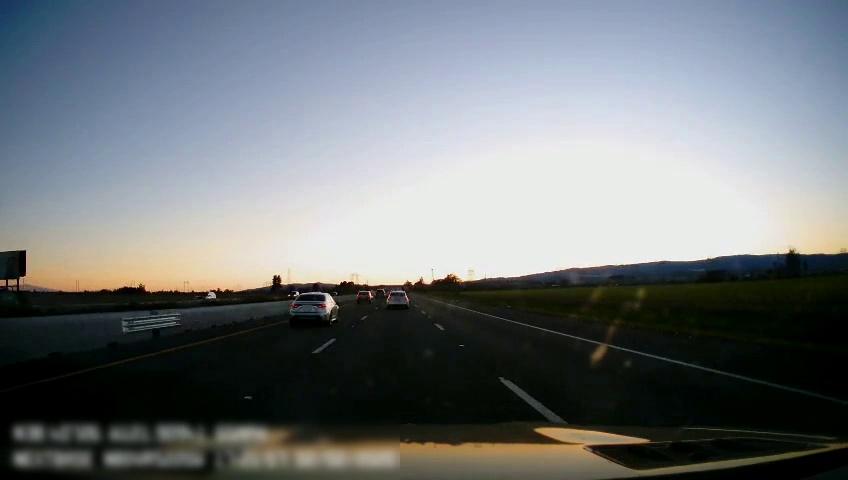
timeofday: Day
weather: Sunny
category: Drivable Space
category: Vehicles | Car
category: Vehicles | SUV
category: Vehicles | Car
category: Vehicles | SUV
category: Vehicles | Car
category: Vehicles | Car
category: Lanes | Current Lane
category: Lanes | Current Lane
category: Lanes | Alternate Lane
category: Lanes | Alternate Lane